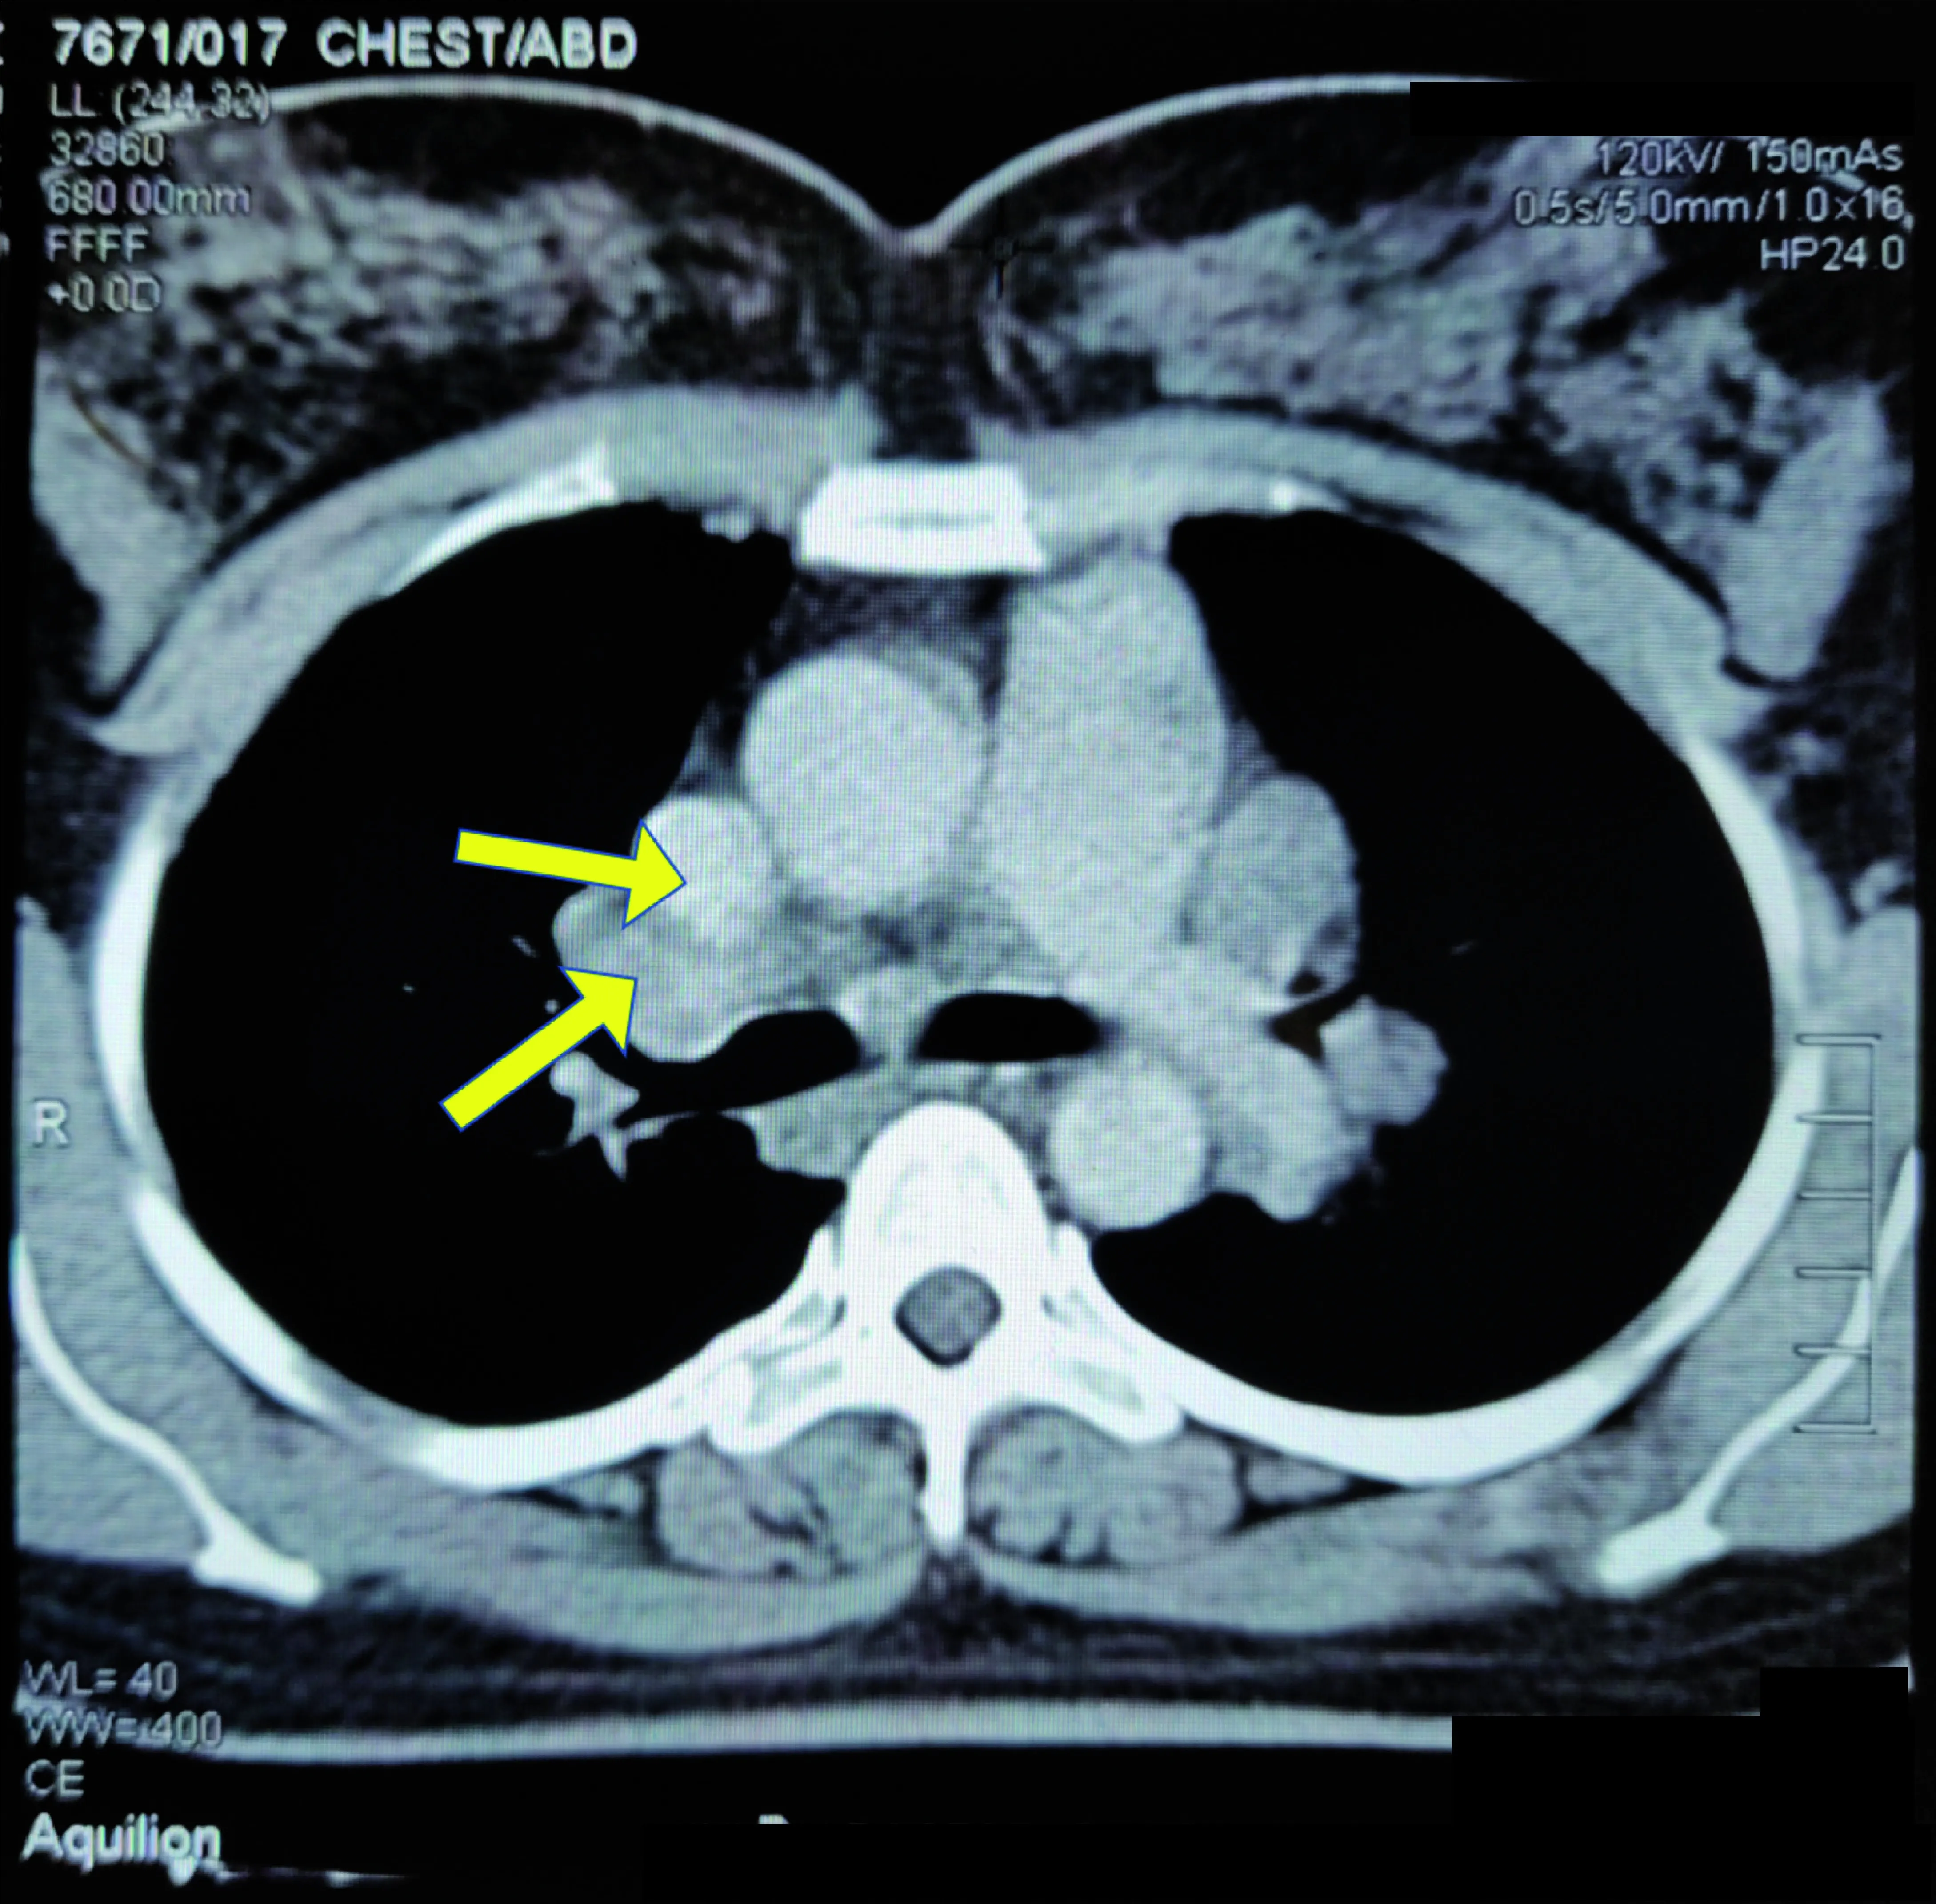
Preoperative chest computed tomography scan. . Small (2.5 cm x 1.6 cm) soft tissue density mass with speculated margins in the upper quadrant of the left breast with possible focal infiltration of the underlying chest wall muscle is observed (shown by yellow arrows).
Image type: radiology (ct)